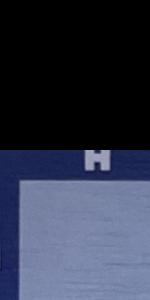
Label: Empty